Question: I am trying to get django to show pictures. Ive installed PIL and it seams to work.
i am running py 2.7, win 7, the developement server and sqlite3
my static root:
'''
STATIC_ROOT = r'H:/netz2/skateproject/static/'
'''
ive got a background picture in this folder and can acces it via
'''
http://127.0.0.1:8000/static/images/lomax.jpg
'''
now im trying to upload a pic via an image field & the admin. it works fine, the picture lands in the right folder (ive changed the folders a million times by now to see if that could be the problem) but the picture can not be displayed.
part of my model:
'''
class Sk8(models.Model):
name = models.CharField(max_length=50, default='name of the model')
bild1 = models.ImageField(upload_to="uploads/")
'''
my media root:
'''
MEDIA_ROOT = r'H:/netz2/skateproject/media/'
'''
the picture lands in the right folder. netz/skateproject/media/pic.jpg
but it seams like localhost can not acces this folder. when i try - i get an 404 and django tells me that the url does not match anything i defined in my urls.
which is true - but neither did I define a url for the background image in the static folder - and i can access this one just fine.
ive also tried to acces the file from my html template, like this:
'''
{% extends "grundgerust.html" %}
{% block inhalt %}
<div id='skatelist'>
{% for sk8 in skates %}
<p><a href="/skates/{{sk8.slug}}/">{{sk8}}</a></p>
<p><img src="{{sk8.bild.url}}"/></p>
{% endfor %}
</div>
{% endblock %}
'''
obviously the picture does not show up.
I dont know what is wrong here. i guess i shoudl be able to see the pic on localhost?
heres a pic of the error chrome gives me

if i.e. in the picture the folders are different than the ones in the code example its because i changed them testing different settings.
I really hope somebody can help me to figure out image_field, cause uploading pictures if i cant display them does not make much sense :)
thanks in advance!!!
danielll
ouh and - i already tried google and django reference etc. i honestly could not figure it out that way. every help appreciated!
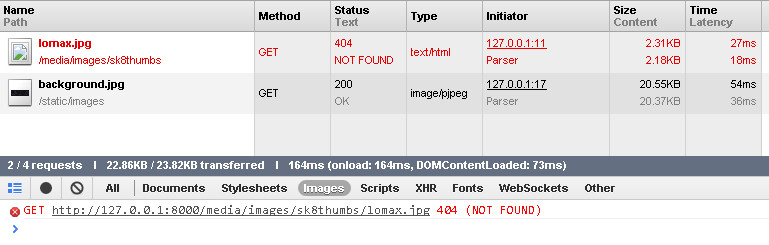
Answer: Django's contrib.staticfiles app will monkeypatch your urls to serve static files when in DEBUG mode <URL>. Unfortunately the same cannot be said of media files.
Add the following snippet to your project urls.py to display media
'''
django.conf import settings
if settings.DEBUG:
urlpatterns += patterns('',
url(r'^media/(?P<path>.*)$', 'django.views.static.serve', {
'document_root': settings.MEDIA_ROOT,
}),
)
'''
<URL>